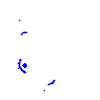
Particle: kaon